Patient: sex F, age 60
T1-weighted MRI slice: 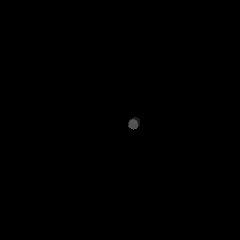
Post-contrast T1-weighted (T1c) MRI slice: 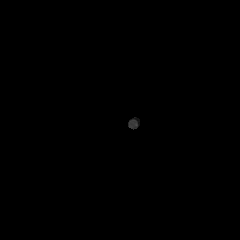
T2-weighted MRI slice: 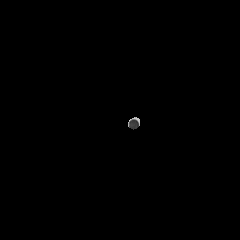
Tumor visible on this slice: no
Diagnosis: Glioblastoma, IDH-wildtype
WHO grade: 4